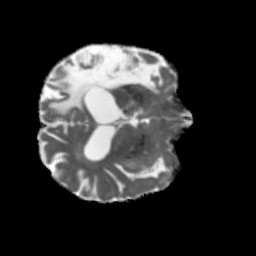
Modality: MD
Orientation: axial
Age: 52
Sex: male
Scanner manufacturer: siemens
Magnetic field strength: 3 T
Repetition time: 5.47 s
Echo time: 0.0854 s